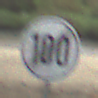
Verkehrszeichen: EndeGeschwindigkeit100
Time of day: Midday
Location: Roofed (Beach)
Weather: Overcast
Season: NotSpecified
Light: Natural